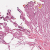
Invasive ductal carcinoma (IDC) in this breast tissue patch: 0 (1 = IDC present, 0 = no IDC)